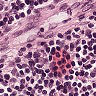
Metastatic tissue present: no